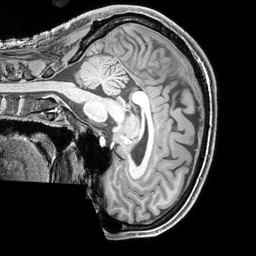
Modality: T1w
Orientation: sagittal
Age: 28
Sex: male
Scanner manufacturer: siemens
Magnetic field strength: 3 T
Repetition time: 2.3 s
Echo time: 0.00226 s